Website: bh-photo
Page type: customer-info-address
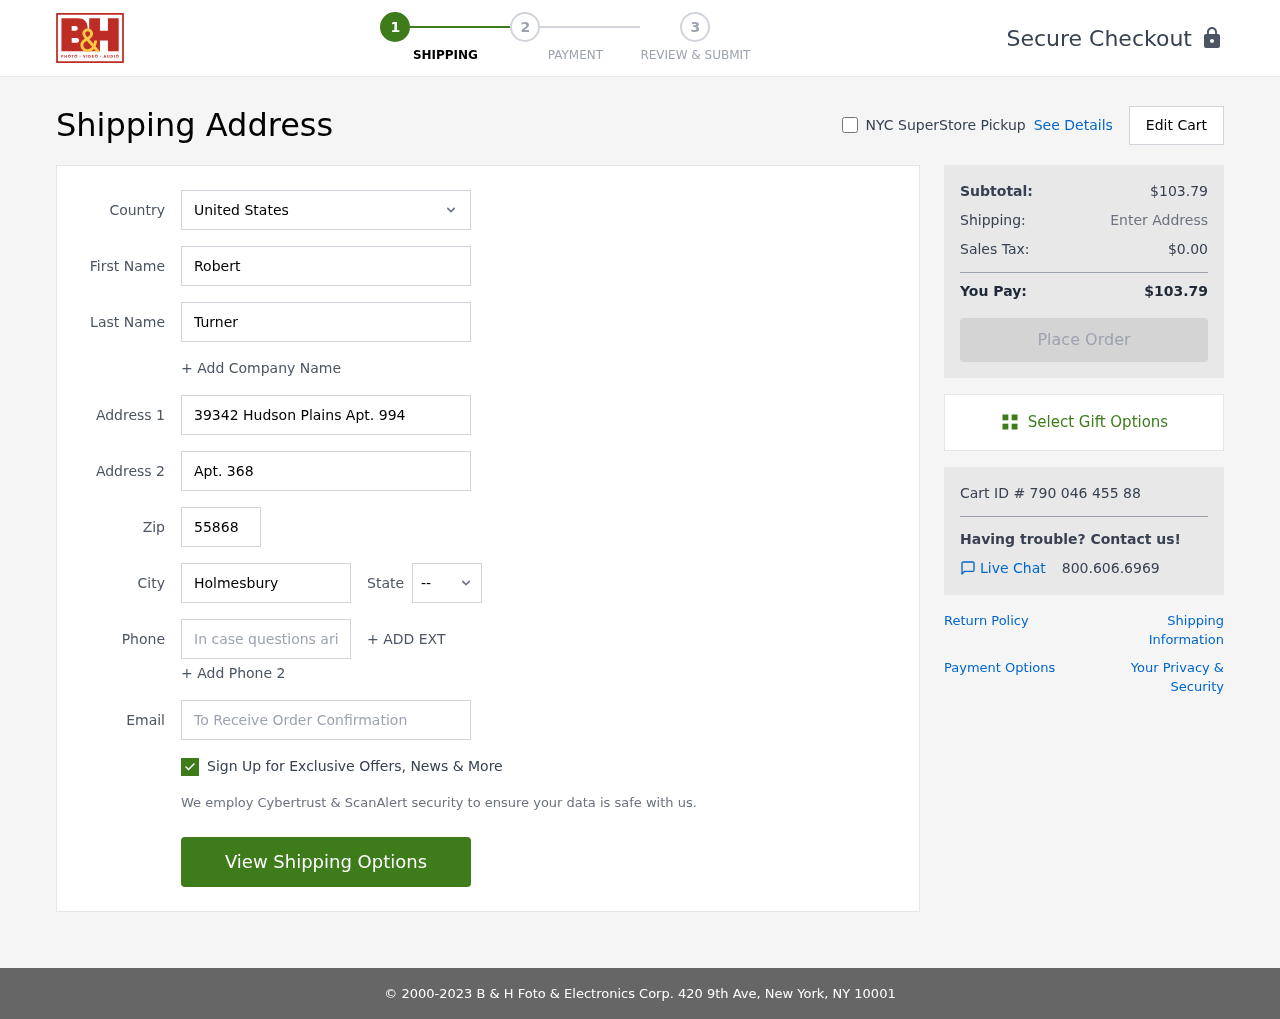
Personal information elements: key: PII_CITY
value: Holmesbury
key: PII_COUNTRY
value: United States
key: PII_EMAIL
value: robertturner@yahoo.com
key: PII_FIRSTNAME
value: Robert
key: PII_LASTNAME
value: Turner
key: PII_PHONE
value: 9997669092
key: PII_POSTCODE
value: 55868
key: PII_STATE_ABBR
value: VI
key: PII_STREET
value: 39342 Hudson Plains Apt. 994
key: PII_STREET2
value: Apt. 368
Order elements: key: ORDER_SUBTOTAL
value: $103.79
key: ORDER_TAX
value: $0.00
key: ORDER_TOTAL
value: $103.79
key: ORDER_ID
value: Cart ID # 790 046 455 88